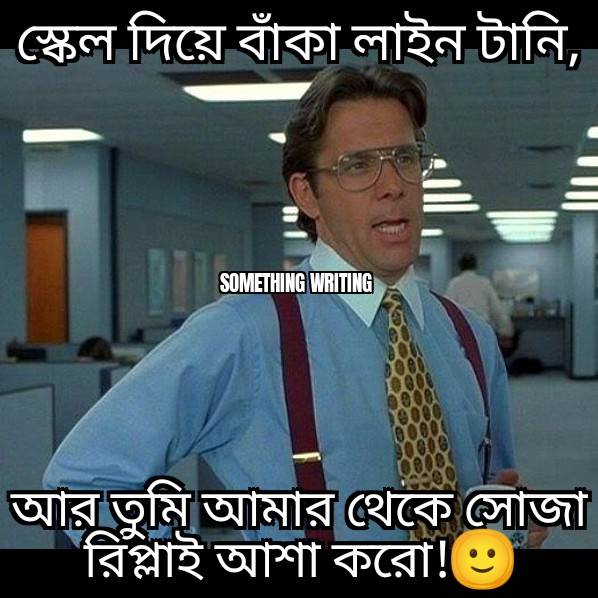
Text: স্কেল দিয়ে বাঁকা লাইন টানি আর তুমি আমার থেকে সোজা রিপ্লাই আশা করো
Label: Non Hate